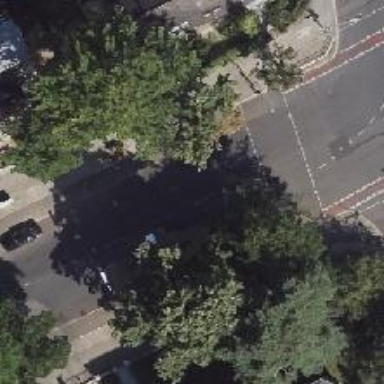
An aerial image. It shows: Secondary road with asphalt surface. There are sidewalks on both sides and cycle track.